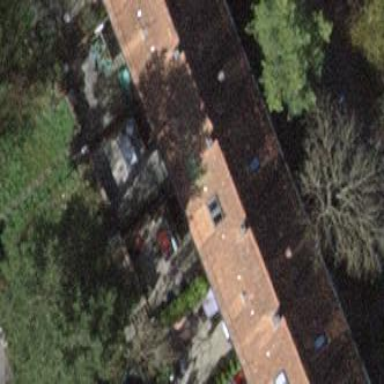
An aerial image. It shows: Beige house with gabled roof made of roof tiles in orangered color. The roof is oriented across the building.